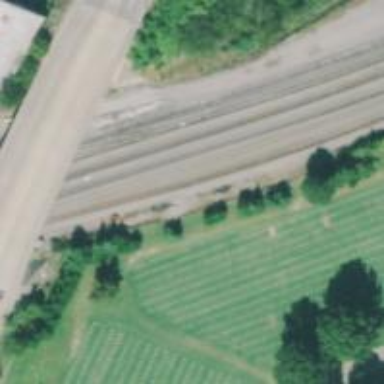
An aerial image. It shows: Site related to railway infrastructure.